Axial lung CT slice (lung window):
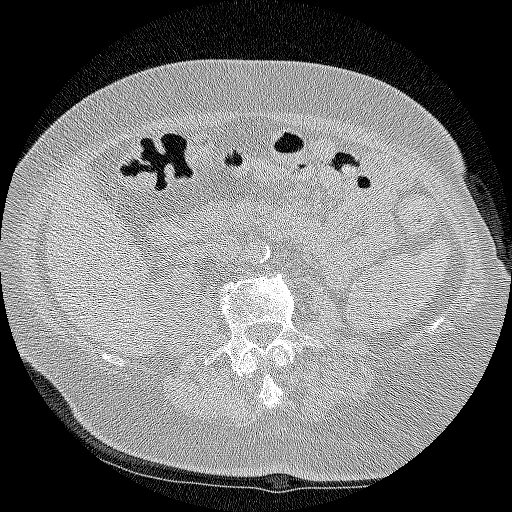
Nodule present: no